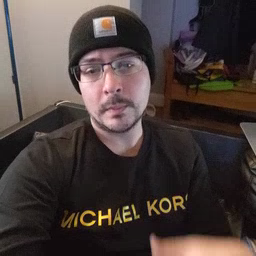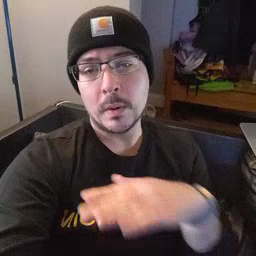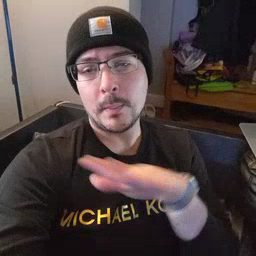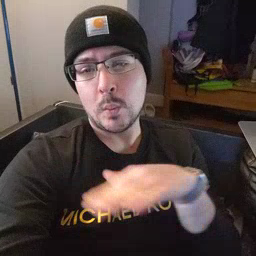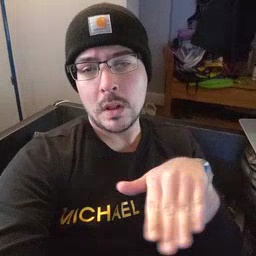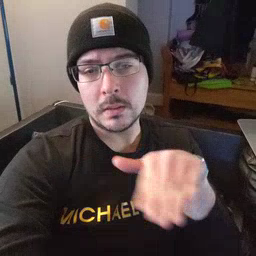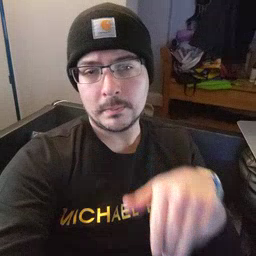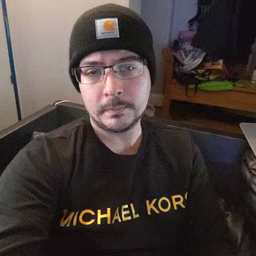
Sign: pool